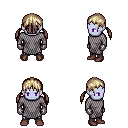
a pixel art fantasy rpg character, male body template, dark elf, purple skin, chain mail, magenta pants, white blonde twin-tailed hairstyle, metal gloves, maroon shoes, four views (front, back, left, right), 2x2 character sprite sheet, small pixel art, hard edges, no anti-aliasing